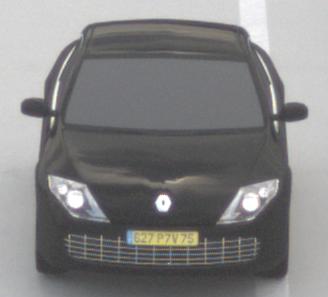
Make: Renault
Model: Laguna Coupé TCe 170
Detailed model: Laguna (III) Coupé
Model produced from: 2010/11
Model produced until: 2011/05
Doors: 2
Color: black
Road condition: dry road
Daytime: midday
Contrast: low contrast